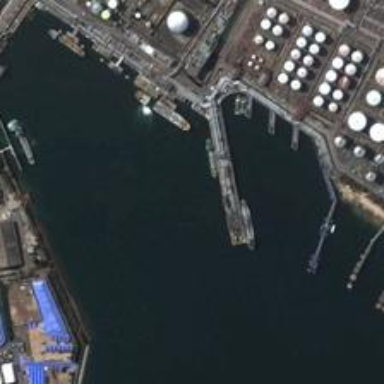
Many storage tanks are near a port with several boats .